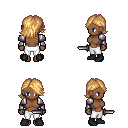
a pixel art fantasy rpg character, female body template, human, dark skin, steel arm armor, white pants, light blonde swoop hairstyle, black shoes, dagger, four views (front, back, left, right), 2x2 character sprite sheet, small pixel art, hard edges, no anti-aliasing